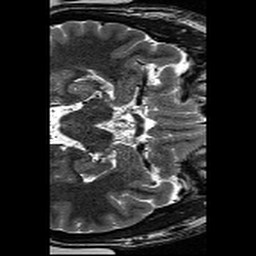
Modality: T2w
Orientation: axial